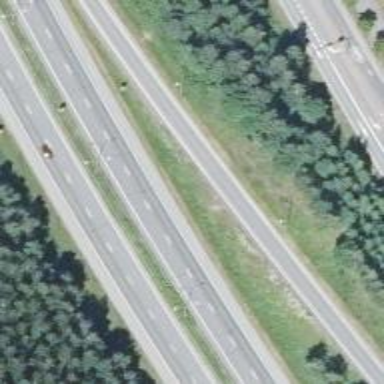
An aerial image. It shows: Trunk link highway.